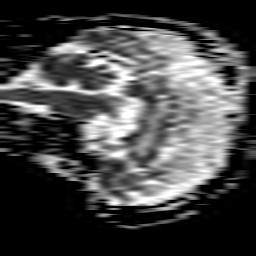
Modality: ADC
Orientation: sagittal
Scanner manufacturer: philips
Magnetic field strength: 1.5 T
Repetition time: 3.639 s
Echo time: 0.09255 s